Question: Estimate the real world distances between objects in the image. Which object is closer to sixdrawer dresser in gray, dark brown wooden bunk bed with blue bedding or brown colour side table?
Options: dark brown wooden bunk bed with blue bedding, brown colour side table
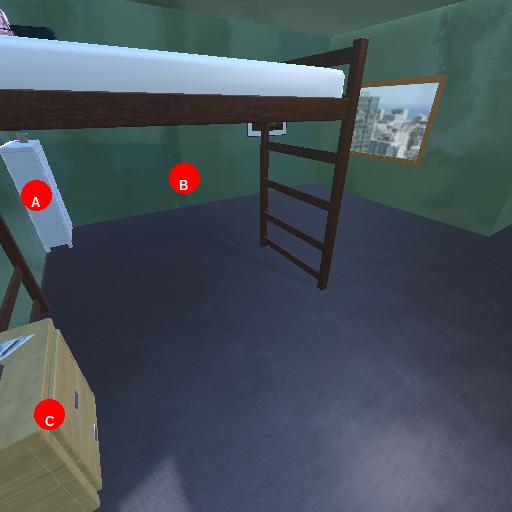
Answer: dark brown wooden bunk bed with blue bedding